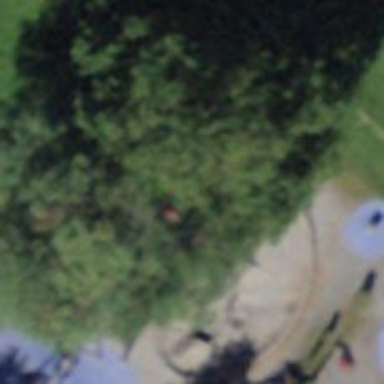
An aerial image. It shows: Picnic table located in leisure land area.